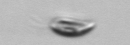
Label: Cryptophyta